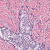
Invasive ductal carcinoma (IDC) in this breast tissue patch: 0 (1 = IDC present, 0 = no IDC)